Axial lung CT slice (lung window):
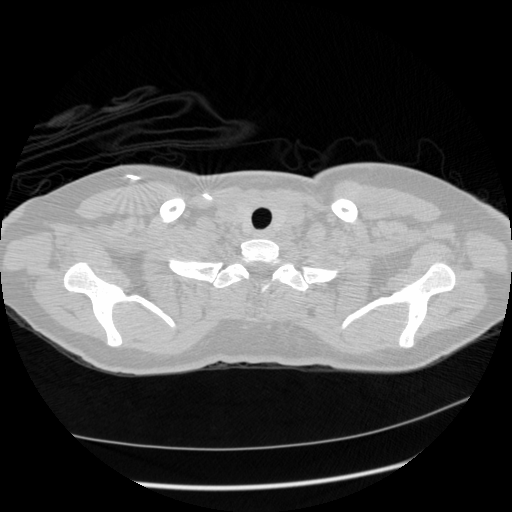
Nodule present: no